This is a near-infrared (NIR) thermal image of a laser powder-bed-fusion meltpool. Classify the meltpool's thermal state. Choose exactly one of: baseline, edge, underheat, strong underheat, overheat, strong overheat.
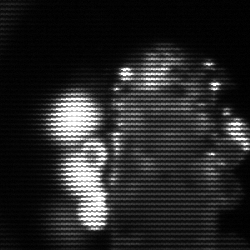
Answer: strong underheat